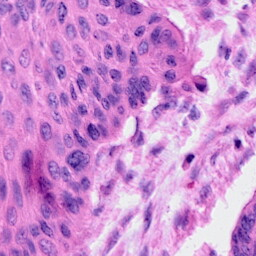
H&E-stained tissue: Cervix